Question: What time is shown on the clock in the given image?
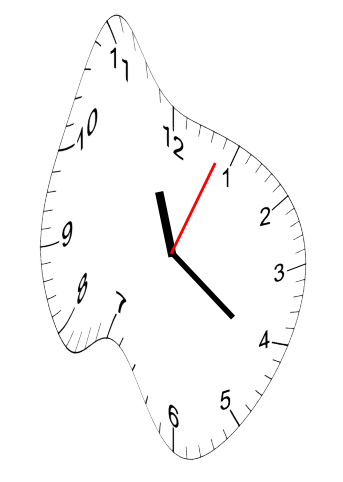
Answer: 11:21:04